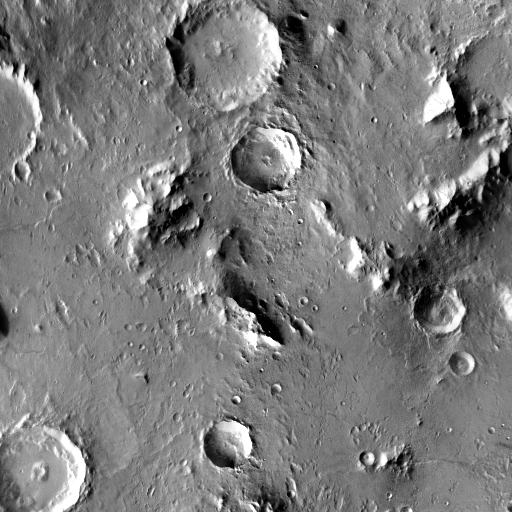
Crater classes present: Background, Other, Layered, Secondary